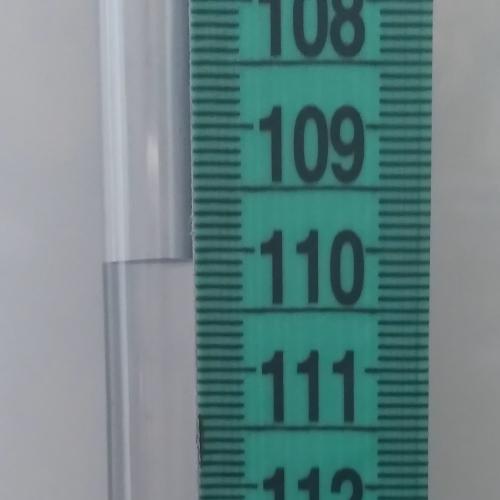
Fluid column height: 110.1 cm